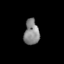
Tissue: lung
Cell type: Epithelial cells
Senescence score: 0.6338
Nuclear area (px): 371
Mean DAPI intensity: 135.31